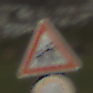
Verkehrszeichen: KinderRechts
Zusatzzeichen unten: VerbotUeberholenEinspurigeFahrzeuge
Umgebung: Outdoor, Suburban
Tageszeit: MorningAfternoon
Wetter: PartlyCloudy
Licht: Natural
Jahreszeit: NotSpecified
Kontrast: HighContrast